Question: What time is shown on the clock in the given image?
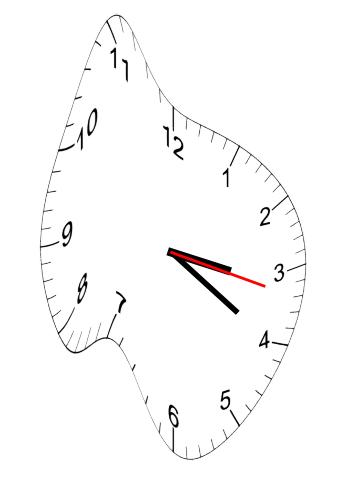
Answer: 03:20:17